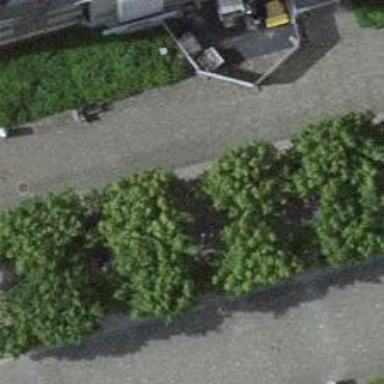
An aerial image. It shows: Concrete bench.